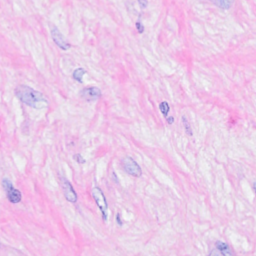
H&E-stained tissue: Breast